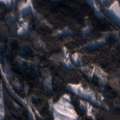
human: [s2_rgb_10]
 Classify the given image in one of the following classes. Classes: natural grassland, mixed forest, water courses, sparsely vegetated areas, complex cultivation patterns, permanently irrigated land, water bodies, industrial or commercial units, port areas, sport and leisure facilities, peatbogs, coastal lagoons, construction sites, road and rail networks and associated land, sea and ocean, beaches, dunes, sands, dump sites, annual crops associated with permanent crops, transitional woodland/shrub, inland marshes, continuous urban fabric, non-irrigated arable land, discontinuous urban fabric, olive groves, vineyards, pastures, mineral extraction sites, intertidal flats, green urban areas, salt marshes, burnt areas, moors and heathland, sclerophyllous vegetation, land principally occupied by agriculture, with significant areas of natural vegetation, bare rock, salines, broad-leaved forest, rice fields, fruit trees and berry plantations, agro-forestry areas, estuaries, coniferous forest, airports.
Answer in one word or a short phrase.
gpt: broad-leaved forest, coniferous forest, mixed forest, transitional woodland/shrub